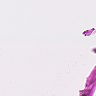
Metastatic tissue present: no